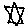
Label: star